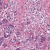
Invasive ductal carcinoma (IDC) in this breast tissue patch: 1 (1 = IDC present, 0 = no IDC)